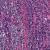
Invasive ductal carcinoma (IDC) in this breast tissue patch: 1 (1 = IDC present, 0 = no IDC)